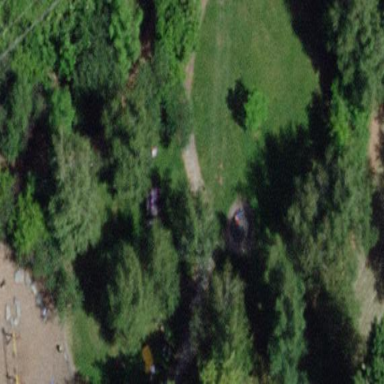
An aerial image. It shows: Playground area for leisure activities on the land.